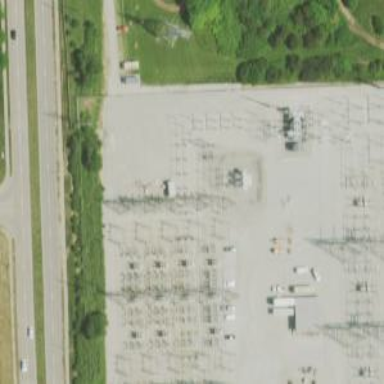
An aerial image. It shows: Lattice structure tower used for power transmission.